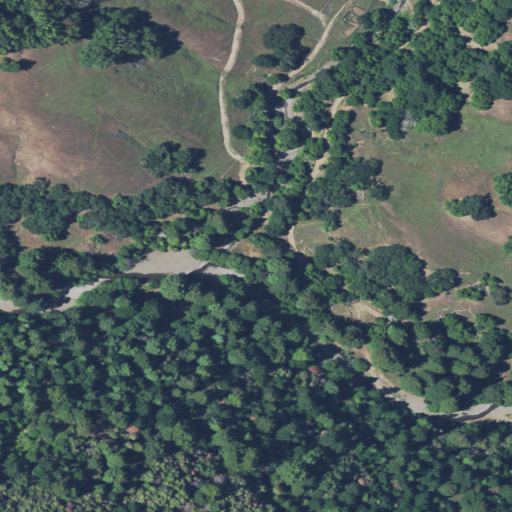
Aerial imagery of valley in California named Wild Cattle Canyon containing evergreen forest, shrub, open development, grassland, mixed forest, and woody wetlands